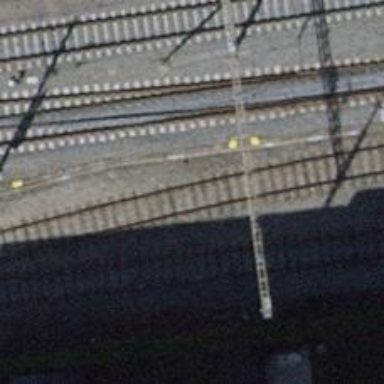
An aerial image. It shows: Single track railway siding.